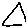
Label: triangle